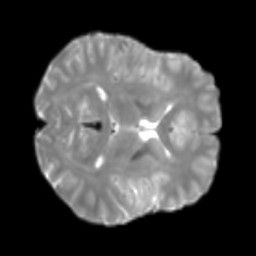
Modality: T2w
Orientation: axial
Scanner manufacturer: siemens
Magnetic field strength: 3 T
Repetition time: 4 s
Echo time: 0.0594 s